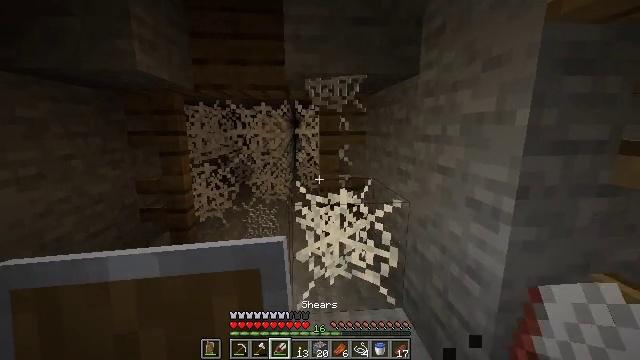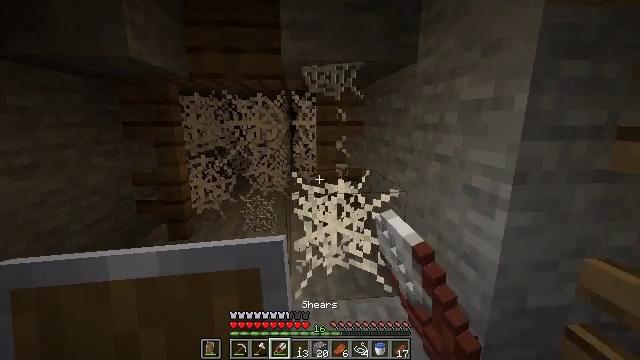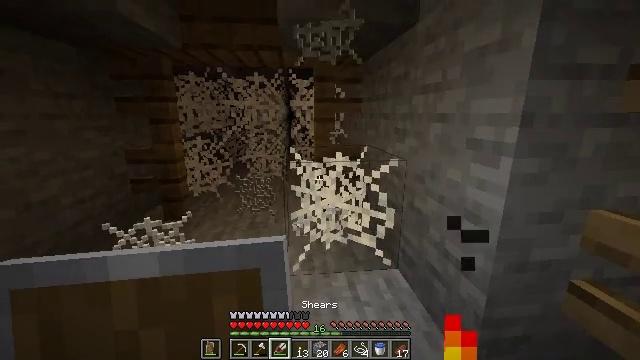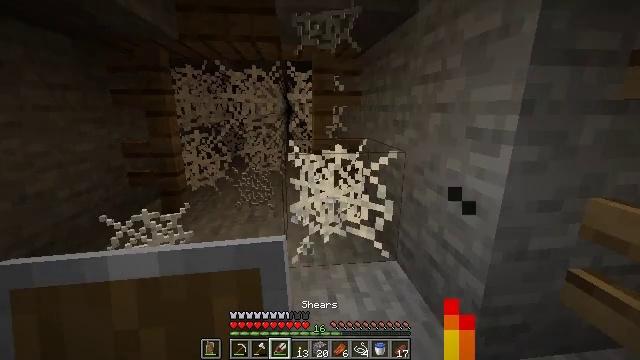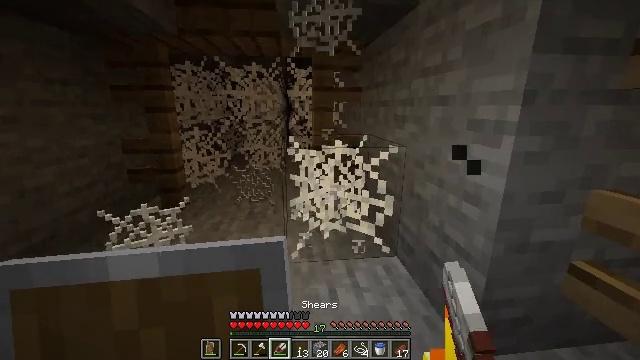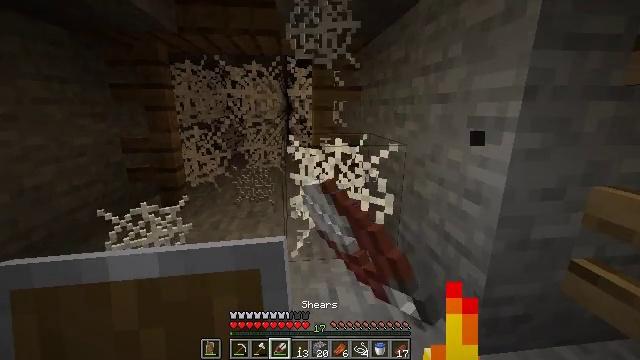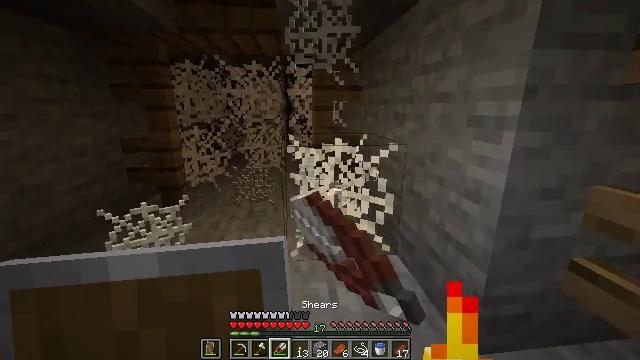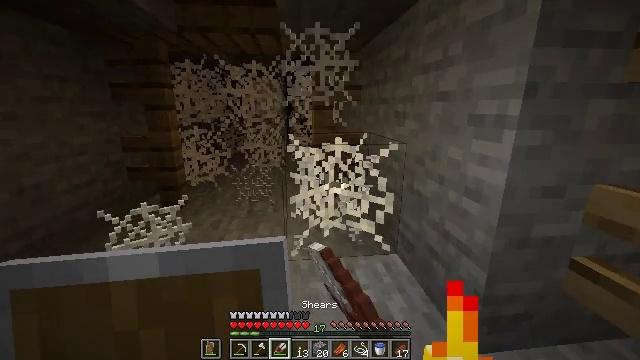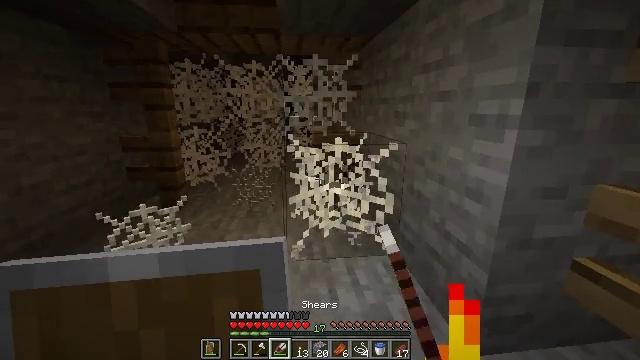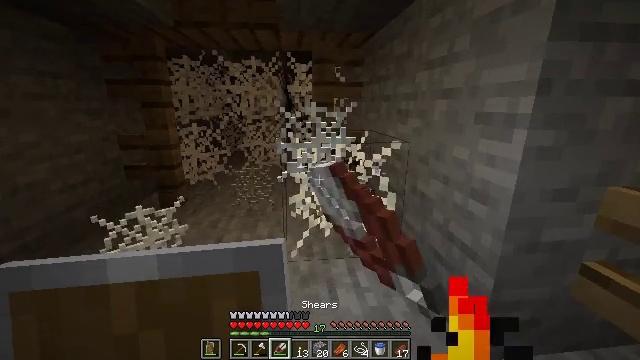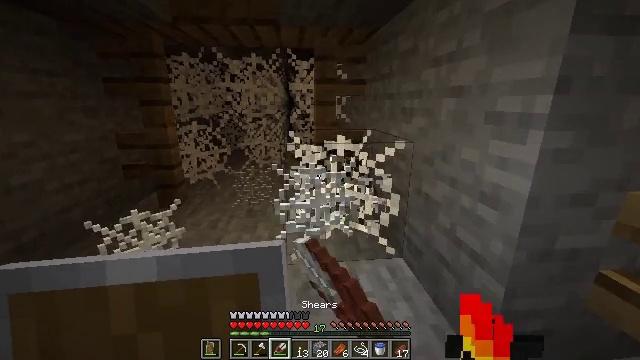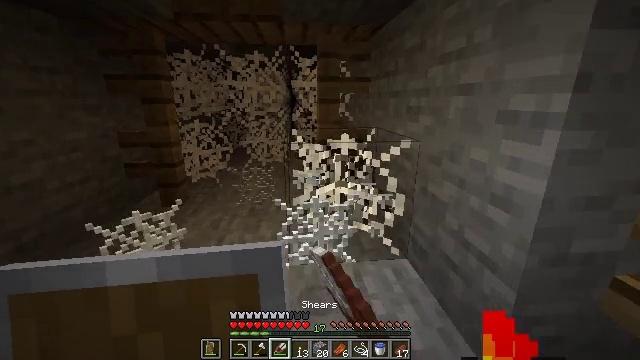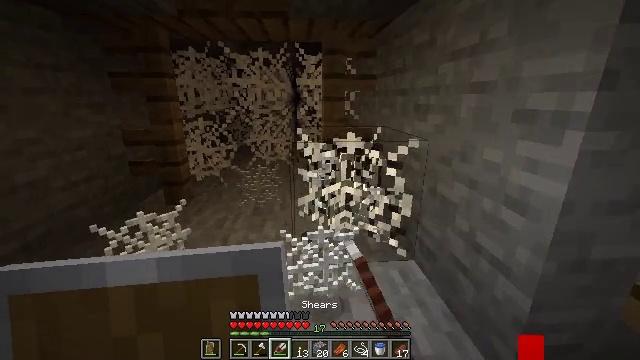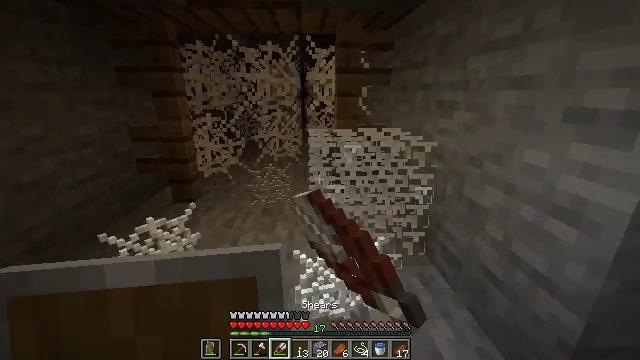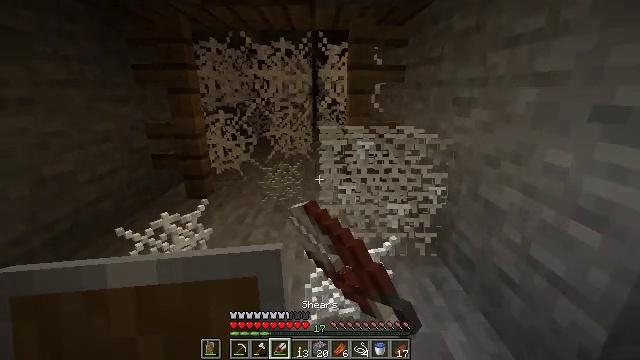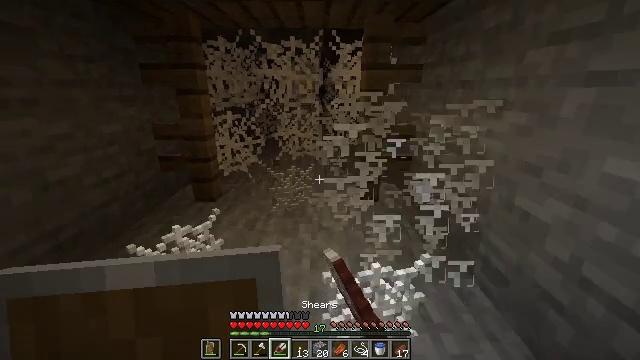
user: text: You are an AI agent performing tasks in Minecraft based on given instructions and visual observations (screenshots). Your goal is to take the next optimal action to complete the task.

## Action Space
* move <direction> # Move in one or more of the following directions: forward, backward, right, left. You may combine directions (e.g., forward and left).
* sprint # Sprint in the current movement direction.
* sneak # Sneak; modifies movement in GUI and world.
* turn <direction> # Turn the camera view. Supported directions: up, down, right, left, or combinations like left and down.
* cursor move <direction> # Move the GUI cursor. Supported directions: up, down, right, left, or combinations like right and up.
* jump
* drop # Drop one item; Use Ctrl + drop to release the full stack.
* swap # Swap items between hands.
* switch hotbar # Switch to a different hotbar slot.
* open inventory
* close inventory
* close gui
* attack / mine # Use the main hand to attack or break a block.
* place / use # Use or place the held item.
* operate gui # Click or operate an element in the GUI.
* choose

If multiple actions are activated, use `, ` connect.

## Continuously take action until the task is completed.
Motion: motion action
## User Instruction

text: Clear out the cobweb from the stronghold.
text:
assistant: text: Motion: sneak, turn down, attack / mine
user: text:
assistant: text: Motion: sneak, turn down, attack / mine
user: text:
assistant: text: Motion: sneak, attack / mine
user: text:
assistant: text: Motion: sneak, attack / mine
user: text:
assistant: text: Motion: sneak, attack / mine
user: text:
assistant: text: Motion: sneak, attack / mine
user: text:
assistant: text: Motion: sneak, attack / mine
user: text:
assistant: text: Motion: move forward, sneak, attack / mine
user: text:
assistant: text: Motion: move forward, sneak, attack / mine
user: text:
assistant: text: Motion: move forward, sneak, attack / mine
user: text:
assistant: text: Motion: move forward and move left, sneak, attack / mine
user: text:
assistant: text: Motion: move forward and move left, sneak, attack / mine
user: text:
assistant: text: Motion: move forward and move left, sneak, turn left and down, attack / mine
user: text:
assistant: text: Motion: move forward and move left, sneak, turn left, attack / mine
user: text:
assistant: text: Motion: move forward and move left, sneak, attack / mine
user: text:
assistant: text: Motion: move forward and move left, sneak, attack / mine
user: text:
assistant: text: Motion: move forward and move left, sneak, turn up, attack / mine
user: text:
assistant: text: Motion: move forward and move left, sneak, turn up, attack / mine
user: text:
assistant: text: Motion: move forward and move left, sneak, turn up, attack / mine
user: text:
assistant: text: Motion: move forward and move left, sneak, attack / mine
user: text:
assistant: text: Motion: move forward and move left, sneak, attack / mine
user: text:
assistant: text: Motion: sneak, turn up, attack / mine
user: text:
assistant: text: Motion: sneak, turn up, attack / mine
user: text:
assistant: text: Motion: sneak, turn left and up, attack / mine
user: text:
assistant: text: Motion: sneak, attack / mine
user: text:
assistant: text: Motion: sneak, attack / mine
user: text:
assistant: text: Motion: sneak, attack / mine
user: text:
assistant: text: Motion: sneak, attack / mine
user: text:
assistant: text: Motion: sneak, attack / mine
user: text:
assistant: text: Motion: sneak, attack / mine